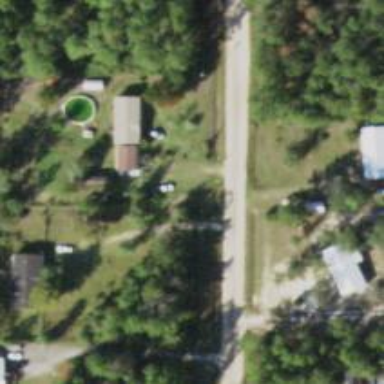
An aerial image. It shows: Driveway leading to service road.